Question: How many ricochets will a ball launched from (1.0, 1.0) at 25° need to hit the target at (11.0, 9.0)? The ball reflects perfectly off the arena walls and mirror-obstacles.
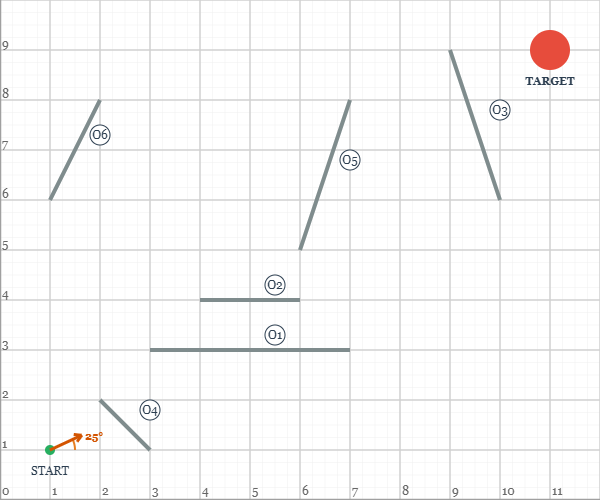
Answer: 11